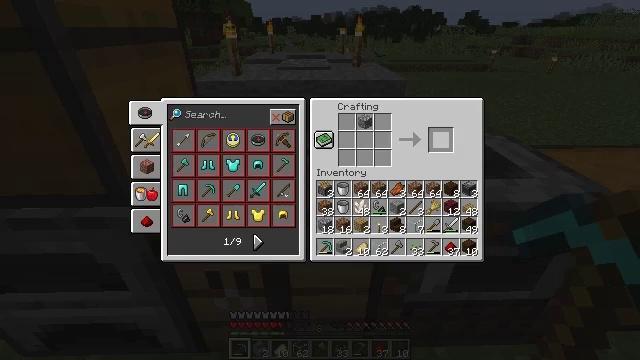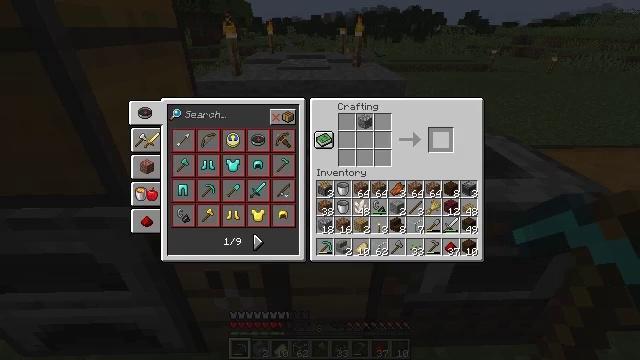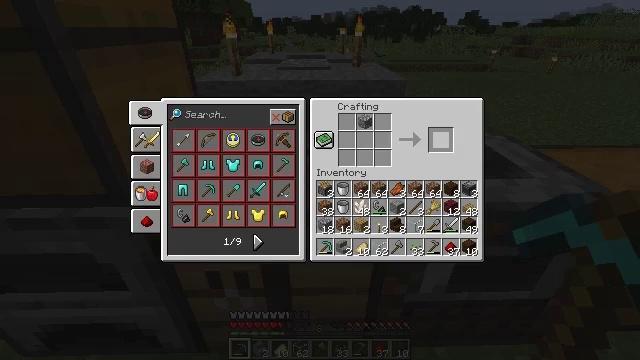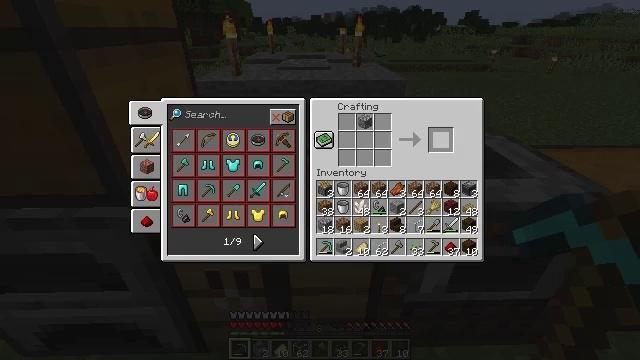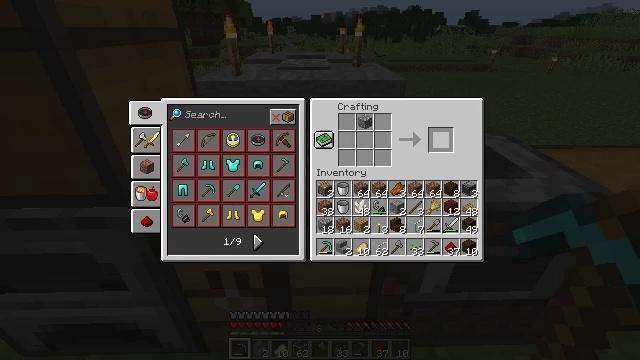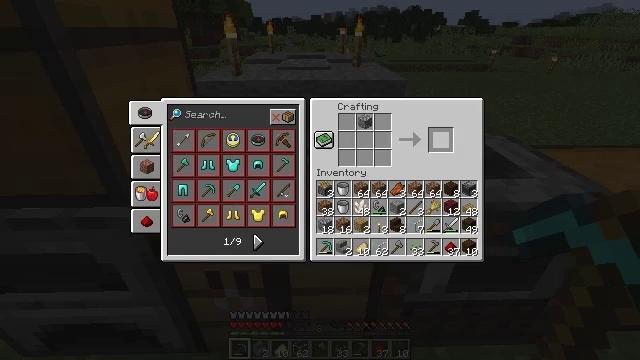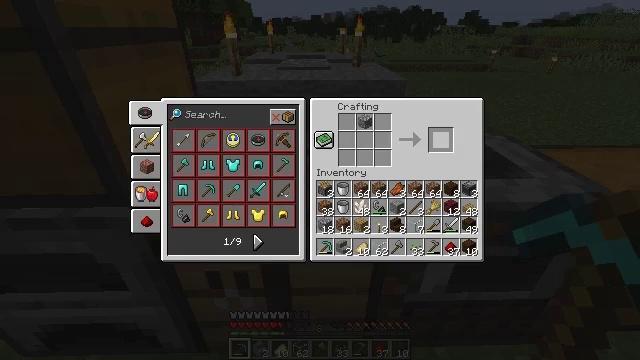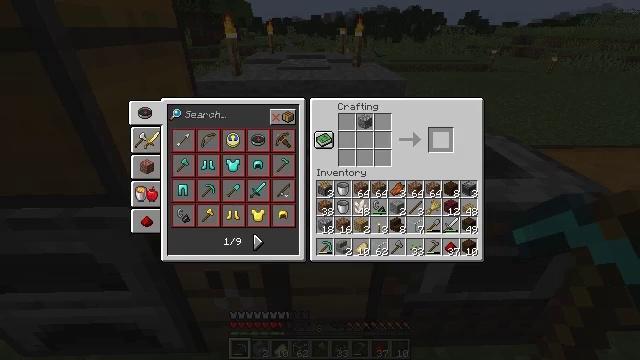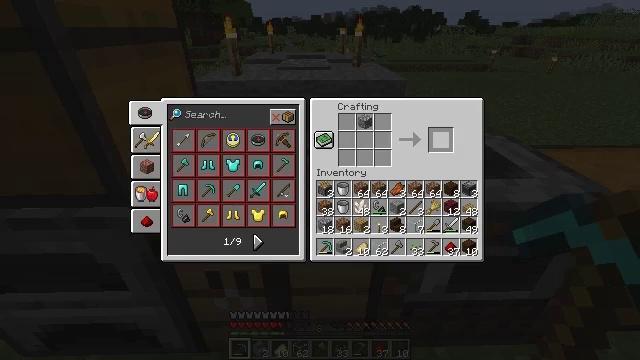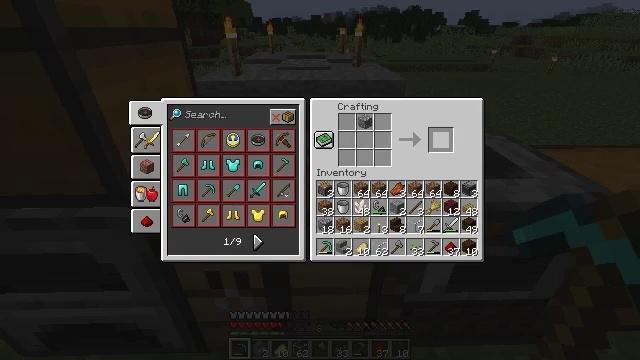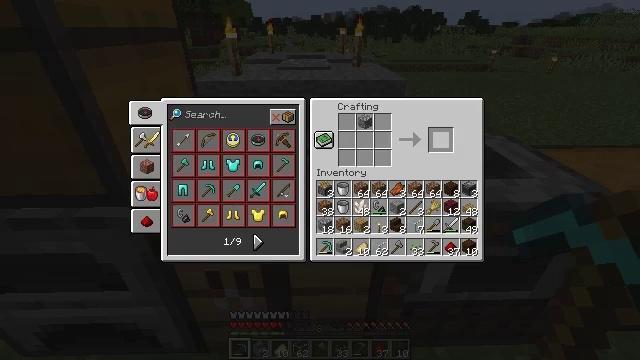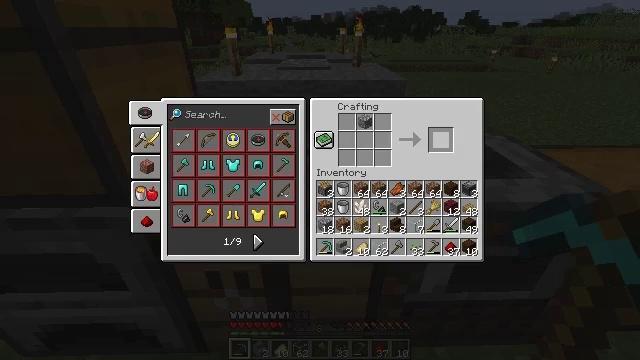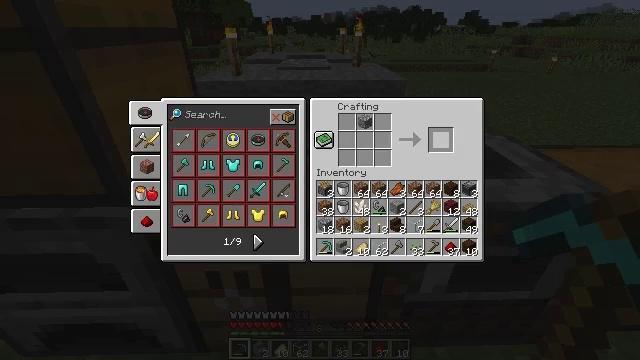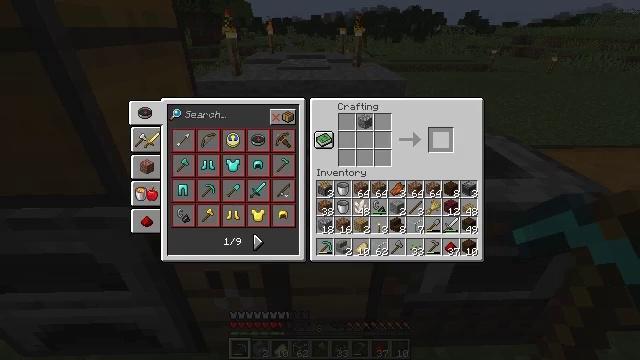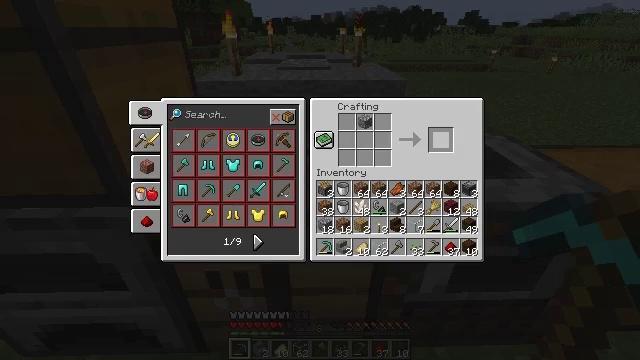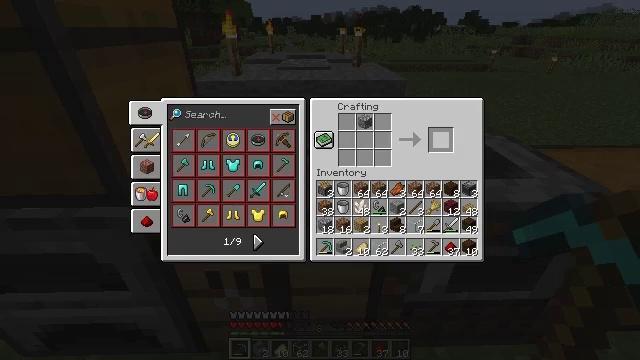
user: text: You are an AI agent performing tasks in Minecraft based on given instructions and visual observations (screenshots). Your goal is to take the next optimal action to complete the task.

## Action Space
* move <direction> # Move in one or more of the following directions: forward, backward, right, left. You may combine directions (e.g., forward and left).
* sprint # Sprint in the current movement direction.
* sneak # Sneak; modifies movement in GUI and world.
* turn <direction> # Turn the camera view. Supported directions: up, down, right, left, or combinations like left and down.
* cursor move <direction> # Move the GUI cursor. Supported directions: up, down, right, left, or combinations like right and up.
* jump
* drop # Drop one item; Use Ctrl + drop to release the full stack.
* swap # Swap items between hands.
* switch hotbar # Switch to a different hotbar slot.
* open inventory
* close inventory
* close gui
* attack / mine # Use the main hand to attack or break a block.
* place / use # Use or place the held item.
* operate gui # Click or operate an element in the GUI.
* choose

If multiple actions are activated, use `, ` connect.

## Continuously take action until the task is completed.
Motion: motion action
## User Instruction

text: Retrieve dark oak planks for building.
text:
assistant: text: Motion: sneak
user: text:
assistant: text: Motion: sneak
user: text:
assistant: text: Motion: sneak
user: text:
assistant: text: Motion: sneak
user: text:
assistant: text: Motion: no_op
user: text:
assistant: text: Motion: no_op
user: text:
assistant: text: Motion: no_op
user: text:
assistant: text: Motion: no_op
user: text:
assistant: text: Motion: no_op
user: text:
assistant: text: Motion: no_op
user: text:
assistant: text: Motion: no_op
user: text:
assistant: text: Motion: no_op
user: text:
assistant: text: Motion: no_op
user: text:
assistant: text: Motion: no_op
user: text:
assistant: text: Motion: no_op
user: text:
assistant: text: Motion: no_op
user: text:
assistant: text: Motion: no_op
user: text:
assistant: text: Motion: no_op
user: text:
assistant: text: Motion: no_op
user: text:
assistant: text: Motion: no_op
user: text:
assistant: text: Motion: turn left and down
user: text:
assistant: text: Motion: turn left and down
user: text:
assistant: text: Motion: turn left
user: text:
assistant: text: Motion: turn left
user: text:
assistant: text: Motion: turn left
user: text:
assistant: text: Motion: turn left and up
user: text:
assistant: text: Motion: turn left
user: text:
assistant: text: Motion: turn left
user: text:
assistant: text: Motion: turn left
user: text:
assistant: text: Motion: turn left